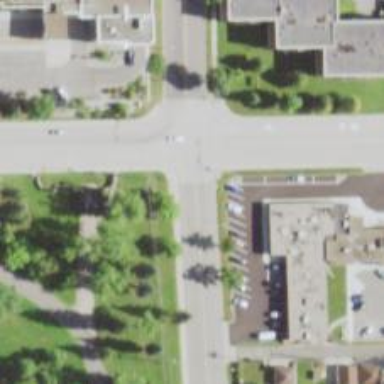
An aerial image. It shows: Secondary road with asphalt surface and sidewalk on the left.